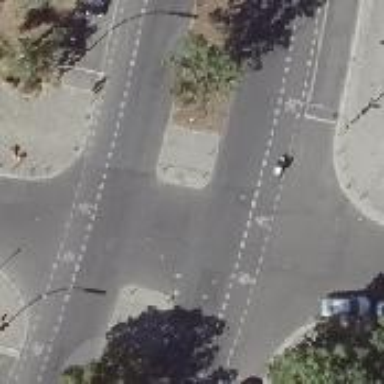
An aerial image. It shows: Footway that serves as traffic island.